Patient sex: F
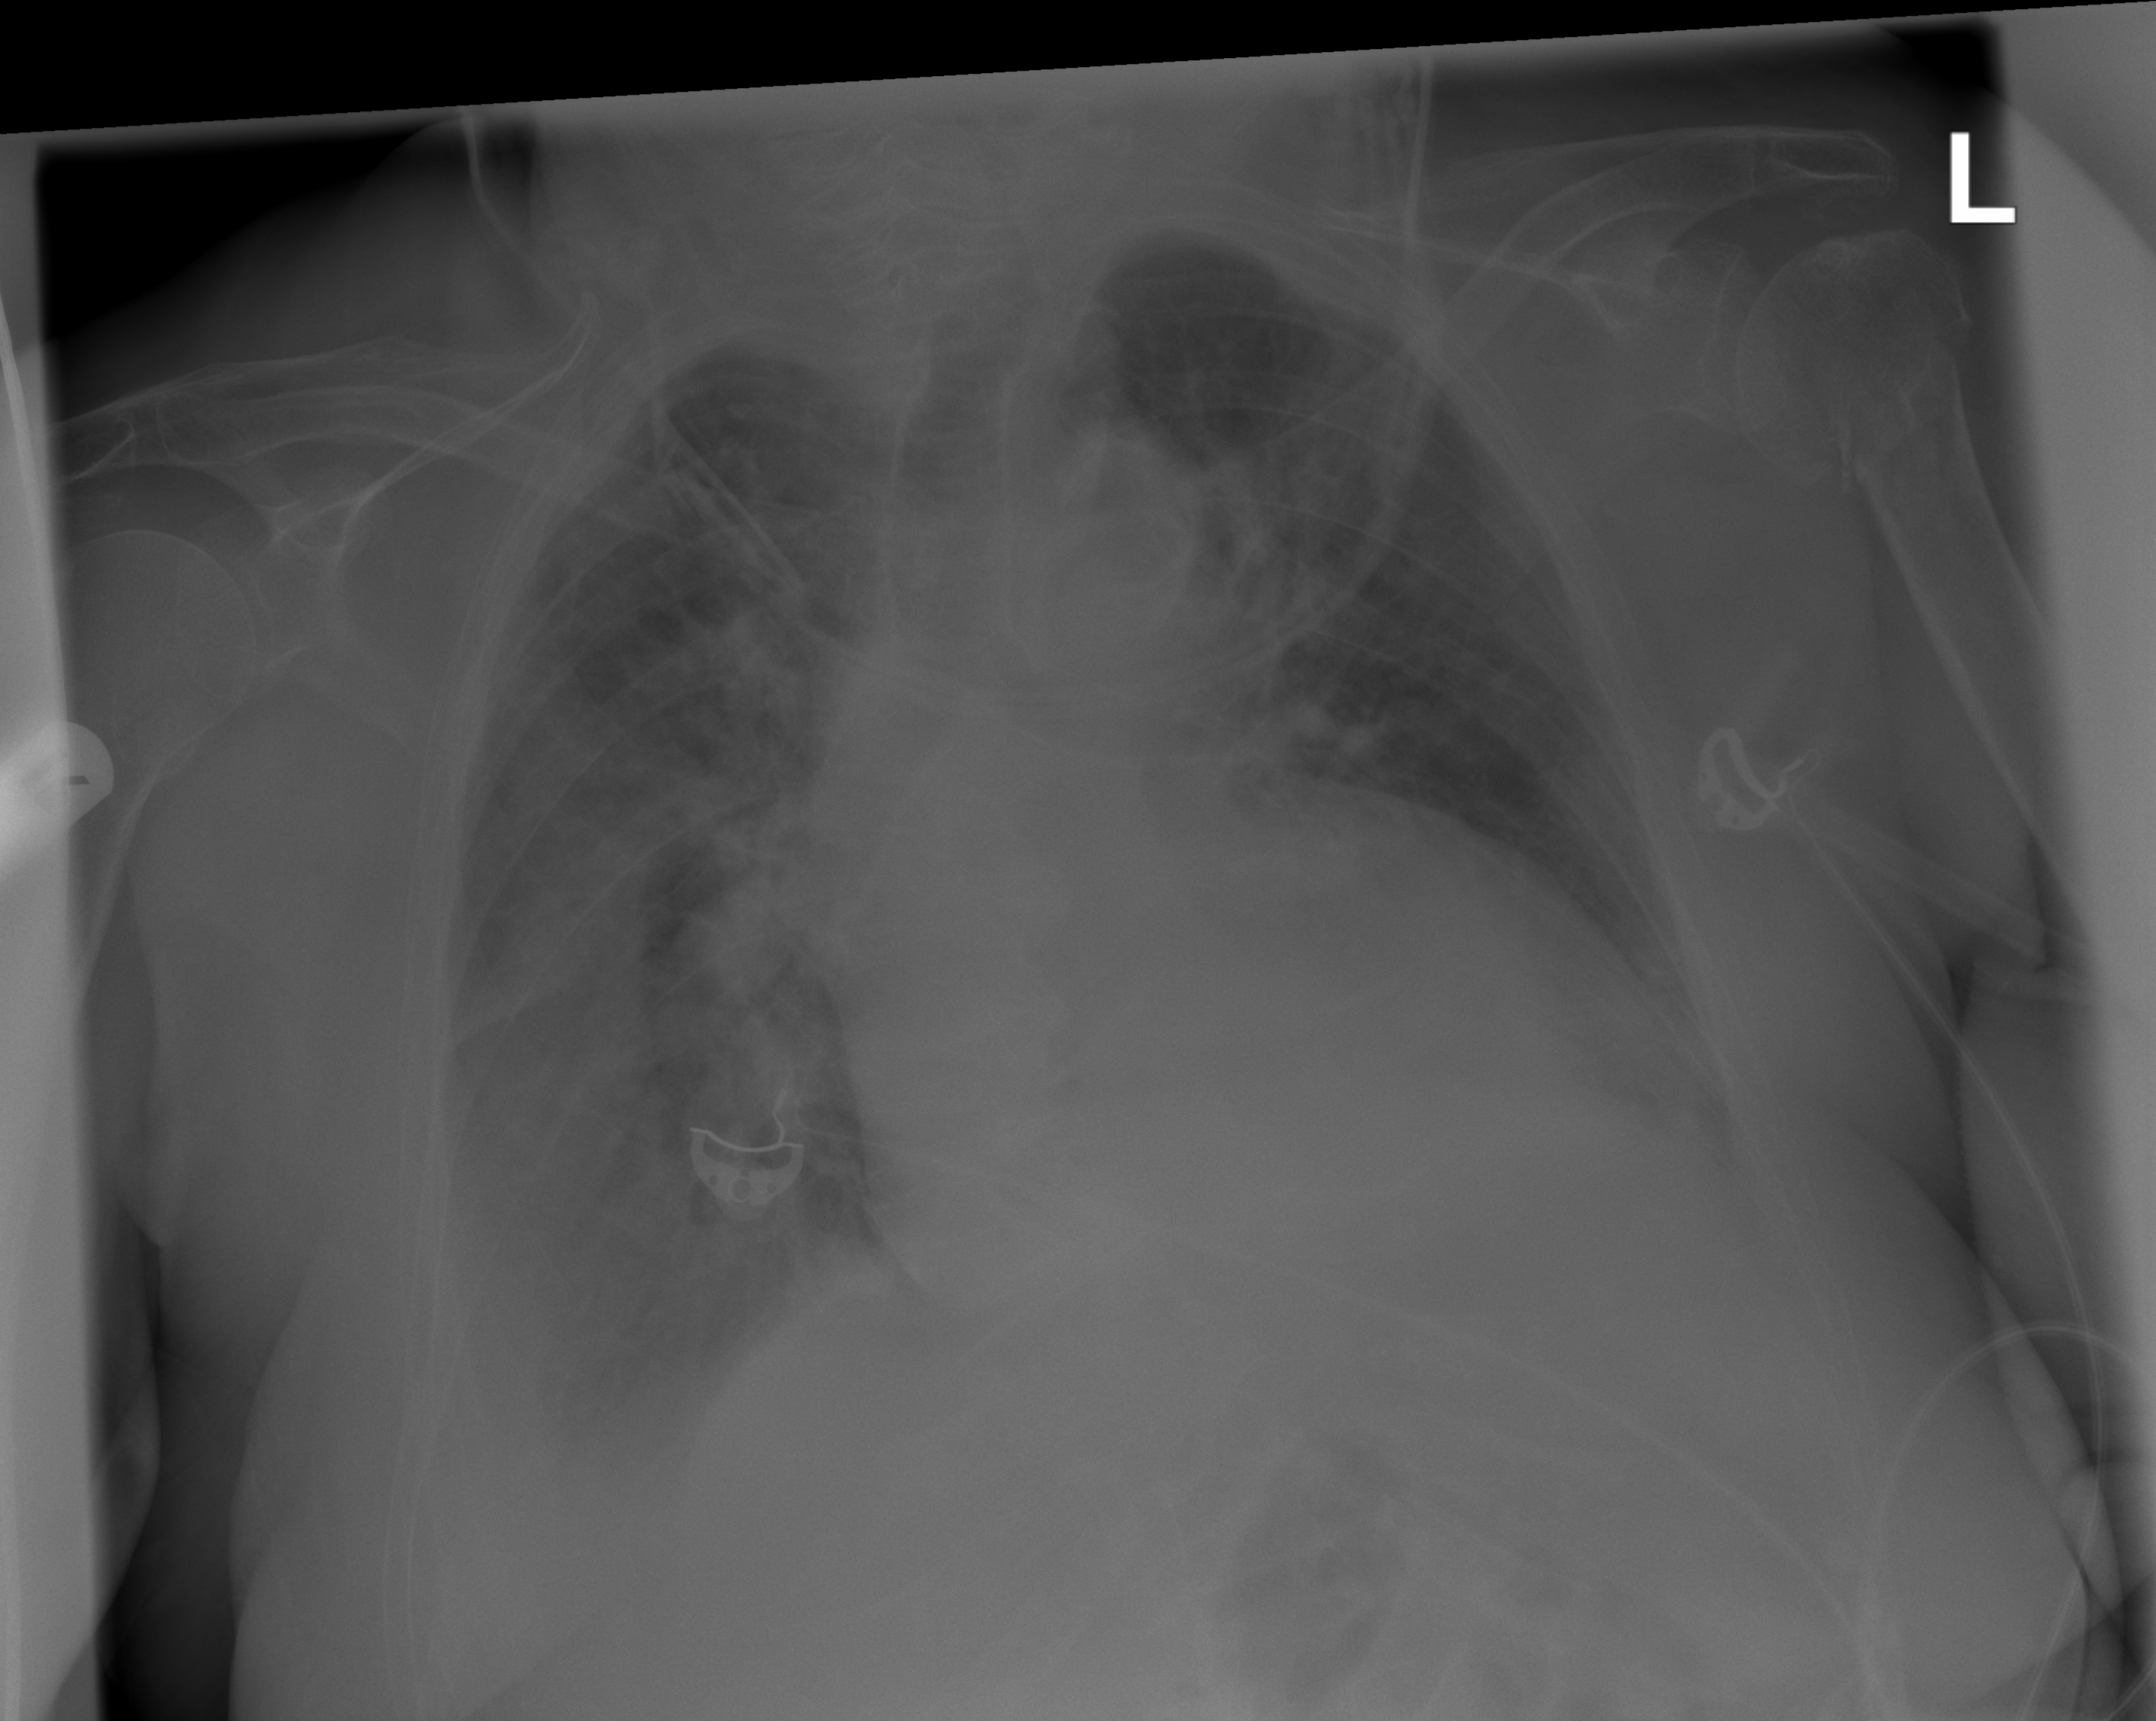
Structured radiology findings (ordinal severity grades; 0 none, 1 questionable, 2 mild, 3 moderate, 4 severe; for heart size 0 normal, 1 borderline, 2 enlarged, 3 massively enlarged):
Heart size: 2
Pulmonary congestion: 2
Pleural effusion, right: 2
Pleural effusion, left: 0
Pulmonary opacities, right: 2
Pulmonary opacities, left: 0
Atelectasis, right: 2
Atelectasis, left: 0